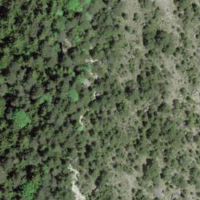
EUNIS habitat code: 43
Species observed at this site:
Cephalanthera rubra
Cephalanthera longifolia
Cypripedium calceolus